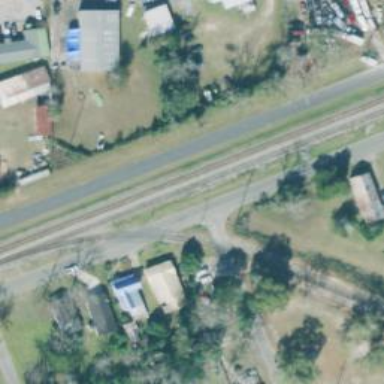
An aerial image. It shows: Level crossing along the railway.